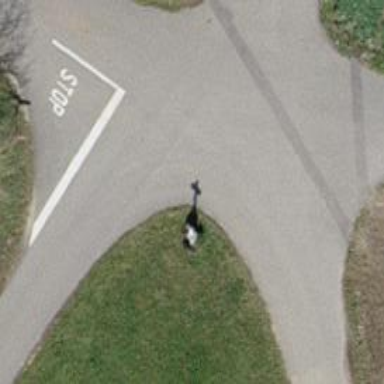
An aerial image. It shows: Historic wayside cross.